Brain MRI, t2w sequence, axial 2D slice.
Patient: age 51, sex F, weight 95 kg, height 1.95 m
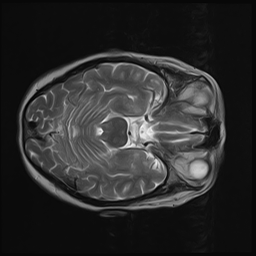